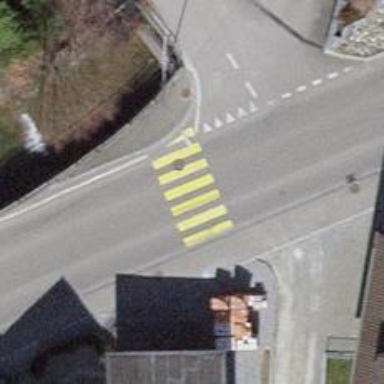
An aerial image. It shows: Zebra crossing for pedestrians.